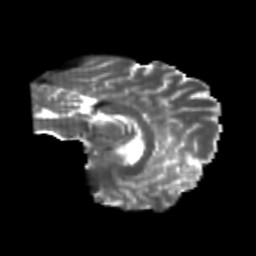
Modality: T2w
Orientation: sagittal
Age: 26
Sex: male
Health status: healthy
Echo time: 0.074 s